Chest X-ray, AP view. Patient: 72 years old, sex M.
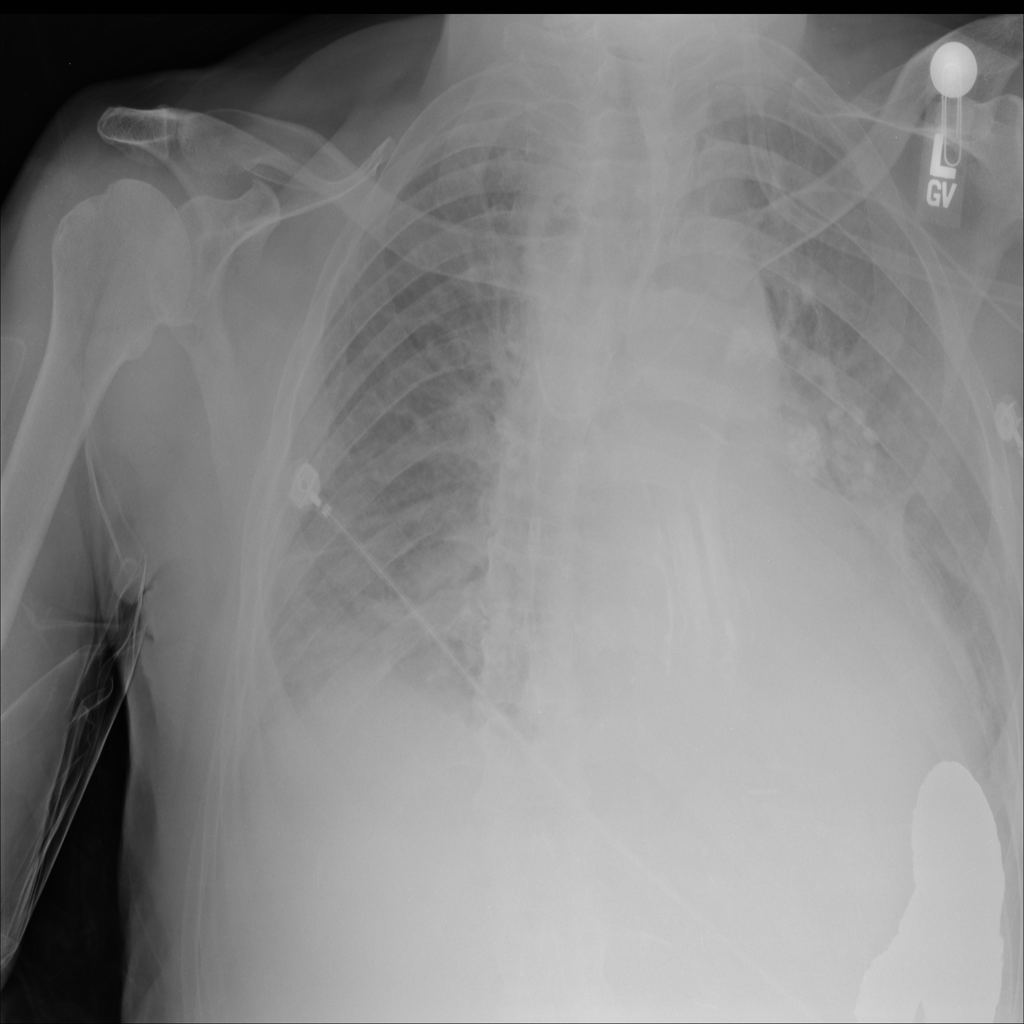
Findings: Atelectasis